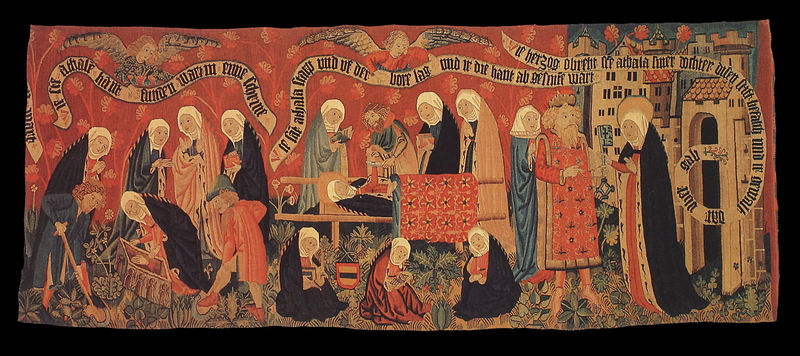
Titel: Legende der hl. Attala (rechtes Teilstück)
Standort: Straßburg, Musée de l’oeuvre Notre-Dame (EU - F)
Schlagwörter: blau, blätter, flügel, mann, umhang, weiß, frauen, menschen, sitzen, stadt, blumen, frau, schwarz, rot, malerei, teppich, stoff, pflanzen, krone, arbeit, turm, engel, garten, gemüse, ranken, schrift, bogen, trage, könig, kopftuch, tor, zinnen, krank, buch, burg, kloster, illustration, tote, hauben, beten, gebet, wappen, heiligenschein, beerdigung, nimbus, bahre, grab, mittelalter, herzog, graben, heilige, wandbehang, schaufel, banderole, latein, spruchband, schriftband, nonnen, buchmalerei, sinnspruch, spruchbänder, schufel